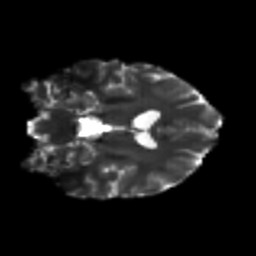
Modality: T2w
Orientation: coronal
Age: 26
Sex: female
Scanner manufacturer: siemens
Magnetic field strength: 3 T
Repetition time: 3.5 s
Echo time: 0.113 s